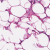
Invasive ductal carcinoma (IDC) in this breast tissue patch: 0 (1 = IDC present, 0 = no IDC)